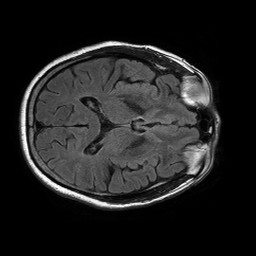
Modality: FLAIR
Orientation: axial
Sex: male
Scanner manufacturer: philips
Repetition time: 11 s
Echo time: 0.125 s